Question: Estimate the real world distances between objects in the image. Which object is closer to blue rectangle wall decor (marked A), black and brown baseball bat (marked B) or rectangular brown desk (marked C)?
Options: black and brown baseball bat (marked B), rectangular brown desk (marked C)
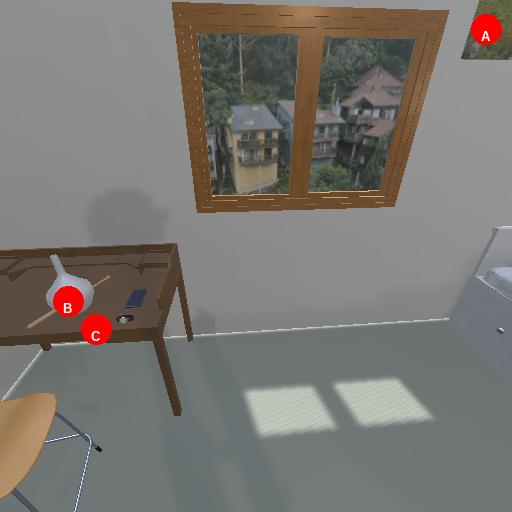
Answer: black and brown baseball bat (marked B)